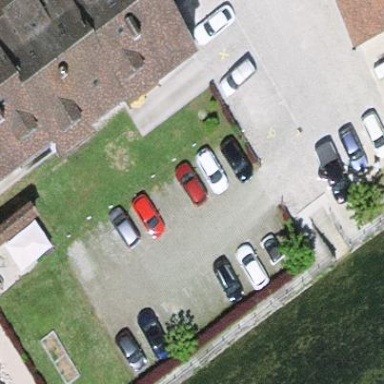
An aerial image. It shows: Parking area with grass paver surface.